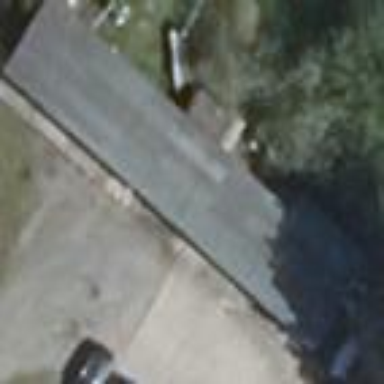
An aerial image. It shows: Flat grey-roofed building used as garages.